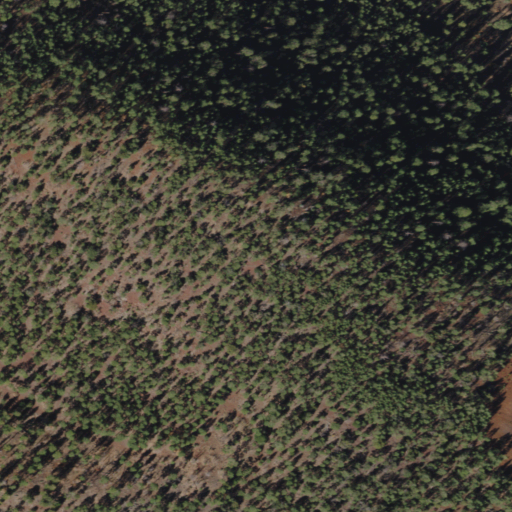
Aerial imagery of mountain in Arizona named Mud Spring Knoll containing only evergreen forest